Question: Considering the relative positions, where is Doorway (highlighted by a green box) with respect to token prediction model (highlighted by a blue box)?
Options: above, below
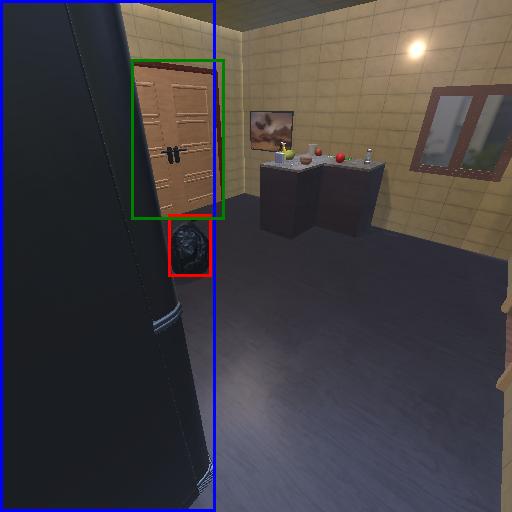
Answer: above